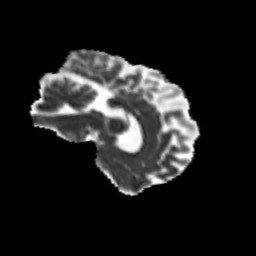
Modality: MD
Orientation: sagittal
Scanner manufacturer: siemens
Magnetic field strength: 3 T
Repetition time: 9.2 s
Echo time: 0.084 s